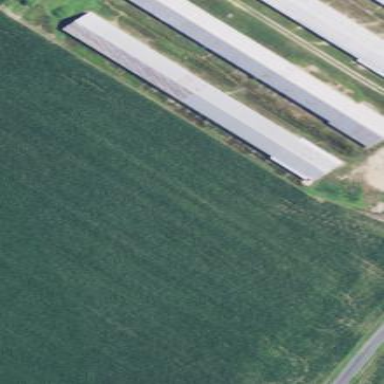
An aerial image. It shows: Farm auxiliary building.